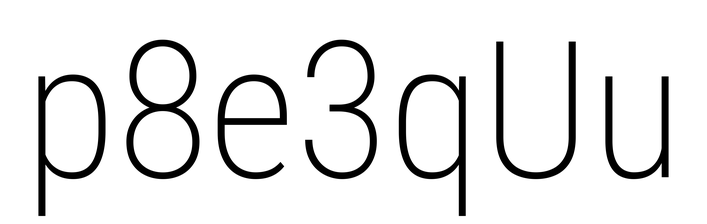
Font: Roboto_Condensed_ExtraLight